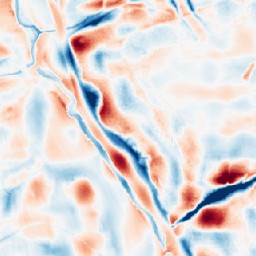
Category: wavelet
Decomposition family: wavelet_biorthogonal
Decomposition parameters: wavelet: bior4.4
level: 5
Upsampling method: nearest
Upsampling parameters: scale: 4
Upsampling scale: 4